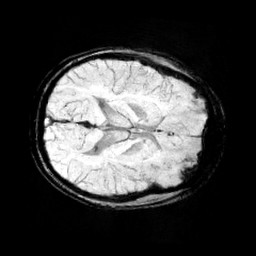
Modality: minIP
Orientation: axial
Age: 13
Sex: female
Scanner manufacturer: siemens
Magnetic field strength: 3 T
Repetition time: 0.027 s
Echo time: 0.02 s